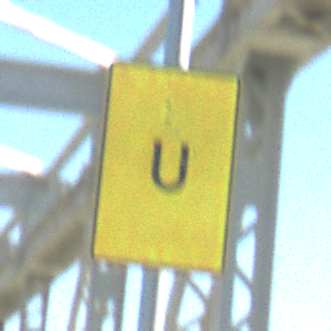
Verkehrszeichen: AnkuendigungOderFortsetzungUmleitungOhnePfeilsymbol
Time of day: MorningAfternoon
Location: Outdoor (Special)
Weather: Clear
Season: NotSpecified
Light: Natural